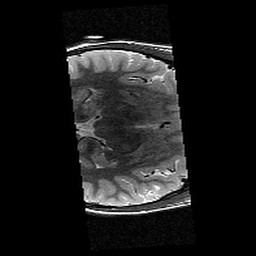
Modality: T2w
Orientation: axial
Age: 13
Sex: female
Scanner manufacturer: siemens
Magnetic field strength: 3 T
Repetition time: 9.23 s
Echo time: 0.067 s